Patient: sex F, age 75
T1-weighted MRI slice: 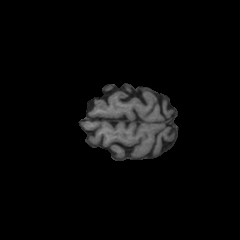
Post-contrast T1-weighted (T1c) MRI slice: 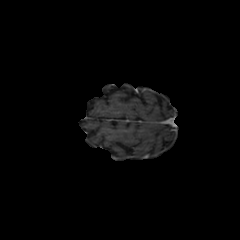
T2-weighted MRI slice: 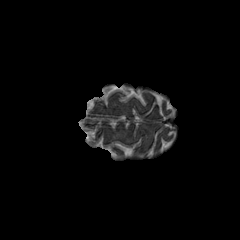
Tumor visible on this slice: no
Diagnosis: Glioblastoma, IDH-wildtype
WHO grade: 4